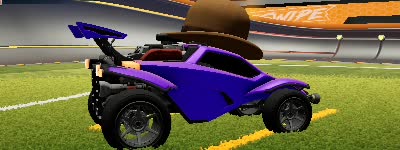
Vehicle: octane